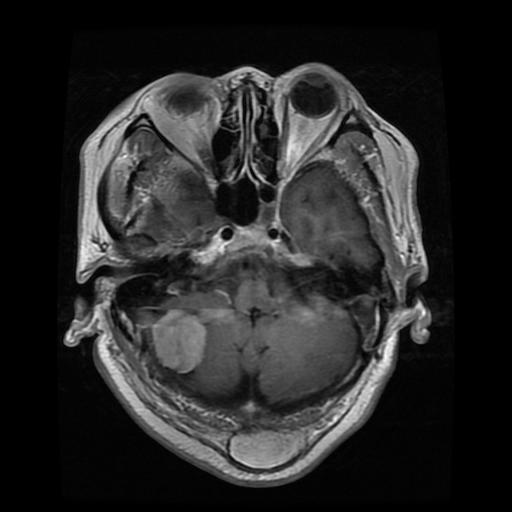
Label: meningioma